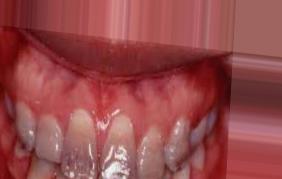
Condition: Tooth Discoloration